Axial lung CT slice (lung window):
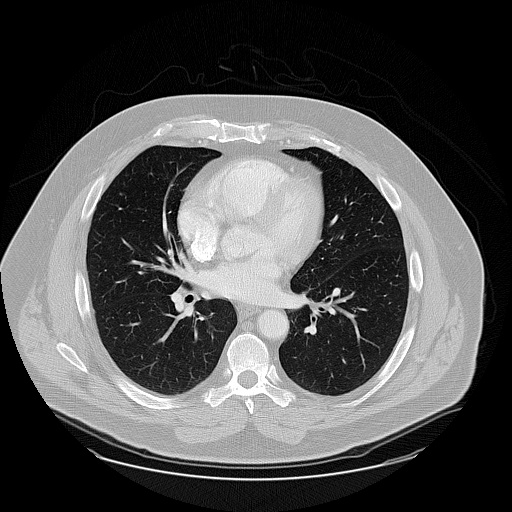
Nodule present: no